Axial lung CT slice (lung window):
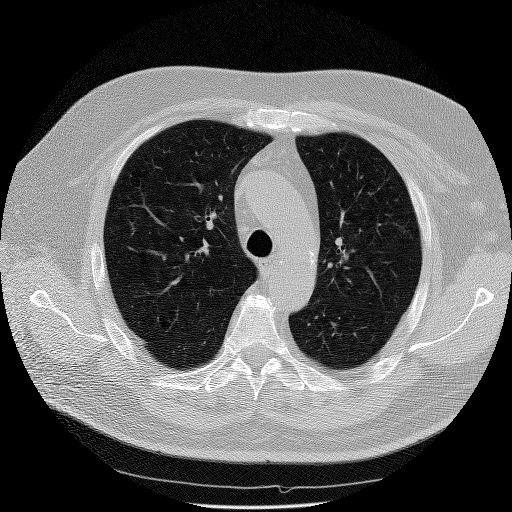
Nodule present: no